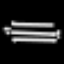
Label: line